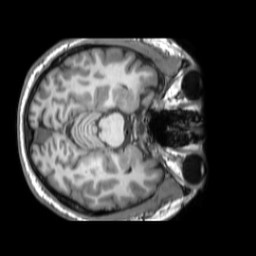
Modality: T1w
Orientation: axial